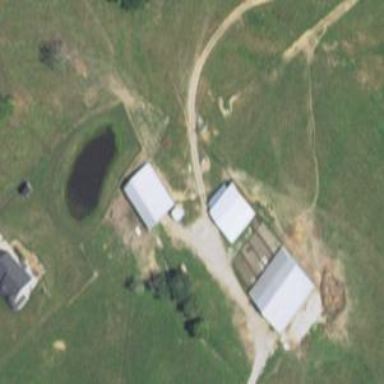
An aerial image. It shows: Farmyard area.